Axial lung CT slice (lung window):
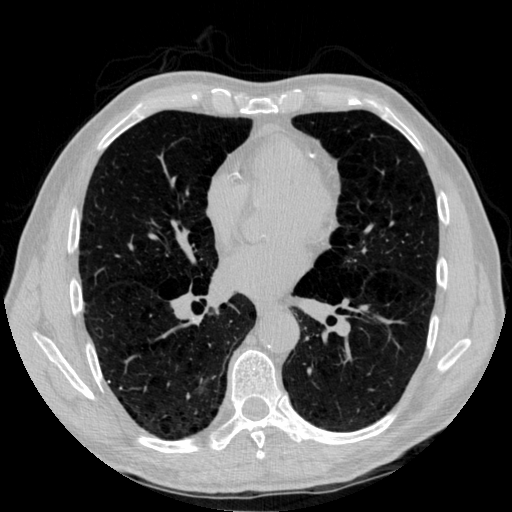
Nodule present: no